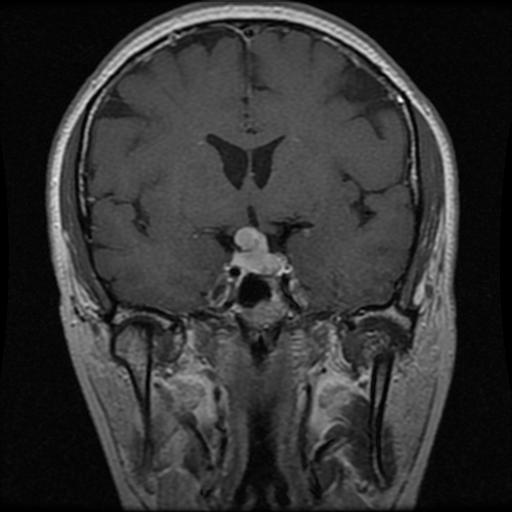
Label: pituitary